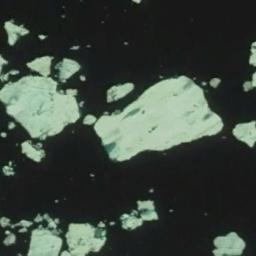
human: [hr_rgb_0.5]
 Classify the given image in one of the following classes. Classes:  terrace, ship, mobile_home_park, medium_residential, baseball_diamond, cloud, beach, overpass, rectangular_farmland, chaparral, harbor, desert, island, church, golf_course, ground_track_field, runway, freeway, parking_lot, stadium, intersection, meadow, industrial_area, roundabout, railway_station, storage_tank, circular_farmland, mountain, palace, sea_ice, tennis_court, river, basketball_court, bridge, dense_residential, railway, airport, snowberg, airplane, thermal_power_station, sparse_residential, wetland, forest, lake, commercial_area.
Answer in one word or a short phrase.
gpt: sea_ice